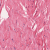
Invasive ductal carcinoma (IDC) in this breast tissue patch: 0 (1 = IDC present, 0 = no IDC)